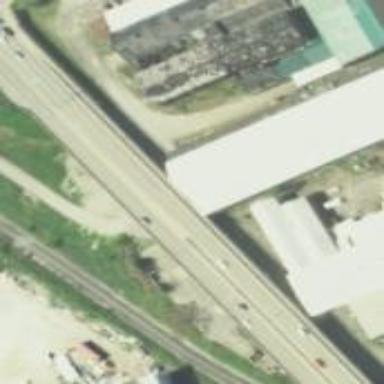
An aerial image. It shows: Viaduct bridge on trunk expressway.